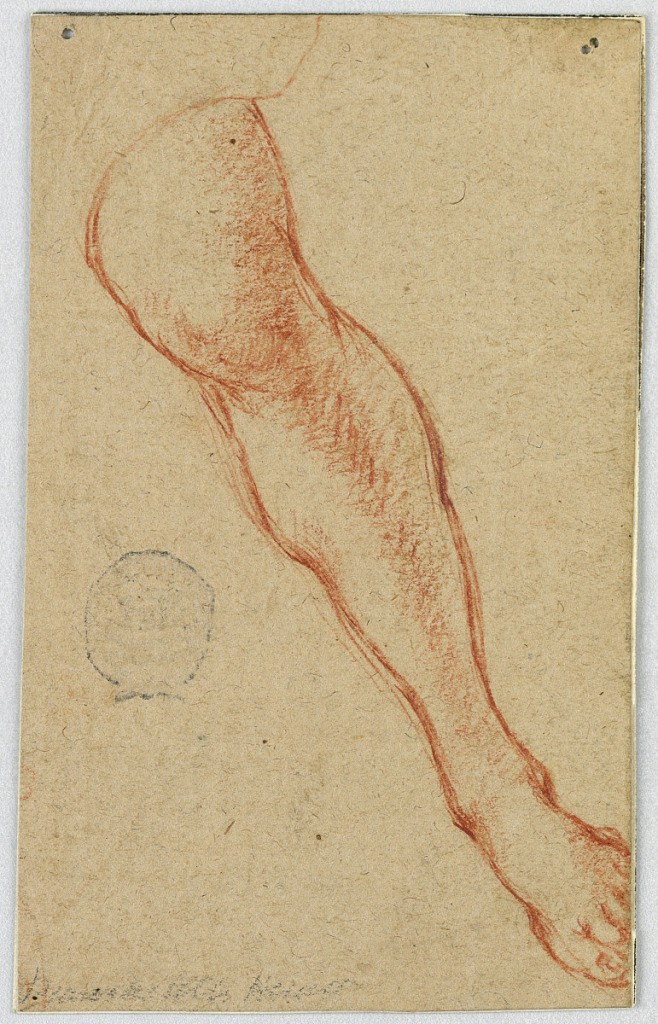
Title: Study of the Left Leg of a Seated Woman
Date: early 18th century
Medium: Red crayon on brown paper
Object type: Drawing
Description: Left leg depicted from the front and slightly above from just above the knee to the end of the foot.  Leg is angled toward lower right corner of paper. Verso: sketch of a bearded man's head and the strokes of another sketch.